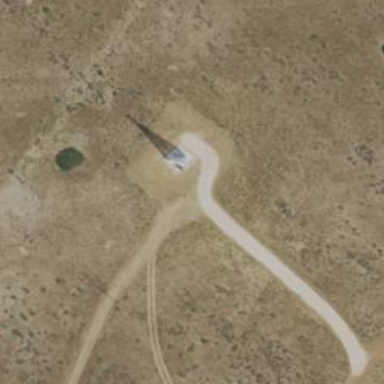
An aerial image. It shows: Communication mast tower.